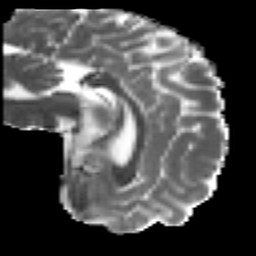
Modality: MD
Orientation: sagittal
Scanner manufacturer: ge
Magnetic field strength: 3 T
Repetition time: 7.98 s
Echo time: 0.0701 s